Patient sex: F
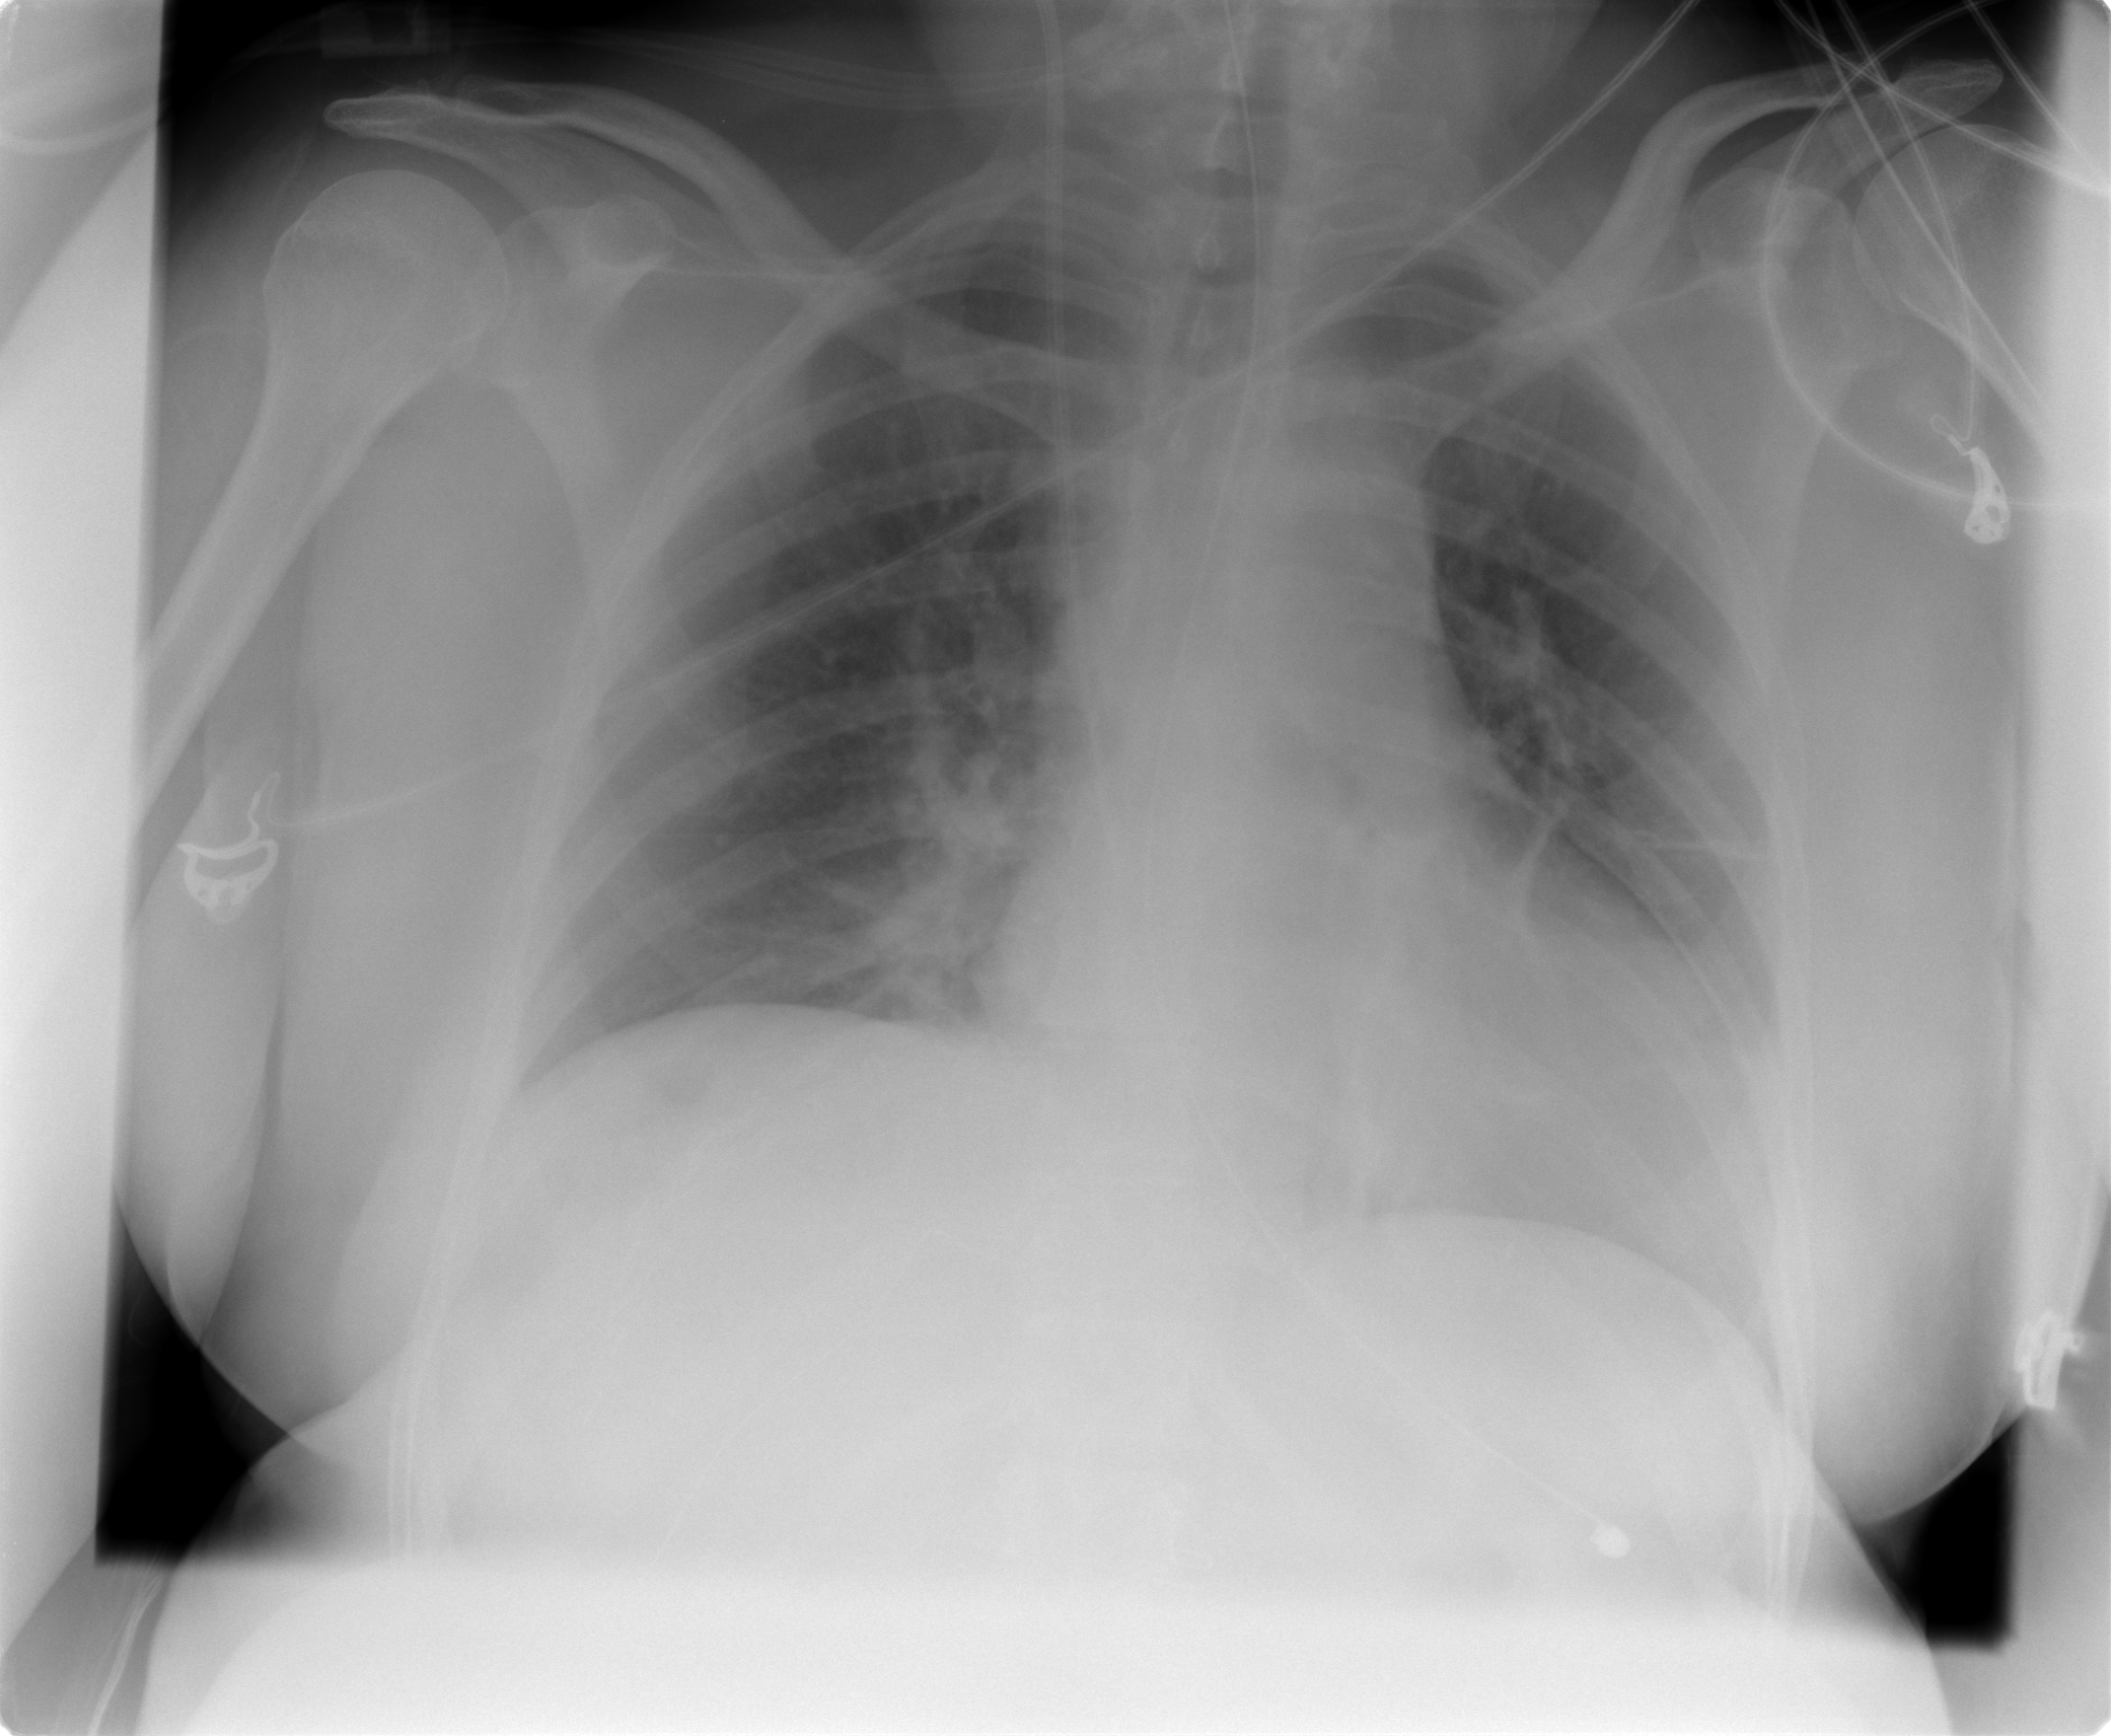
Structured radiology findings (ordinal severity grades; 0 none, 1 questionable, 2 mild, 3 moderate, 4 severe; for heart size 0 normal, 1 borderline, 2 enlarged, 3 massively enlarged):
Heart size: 0
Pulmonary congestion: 0
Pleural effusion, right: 0
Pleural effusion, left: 0
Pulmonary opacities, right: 0
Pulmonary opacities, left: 0
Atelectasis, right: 0
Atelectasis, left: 1